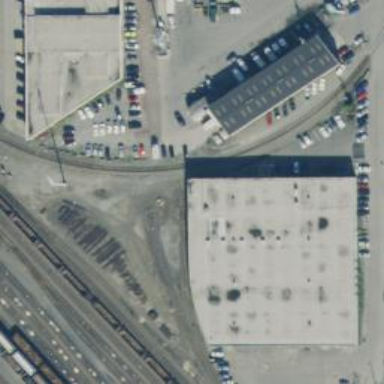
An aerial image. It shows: Railway yard in service.